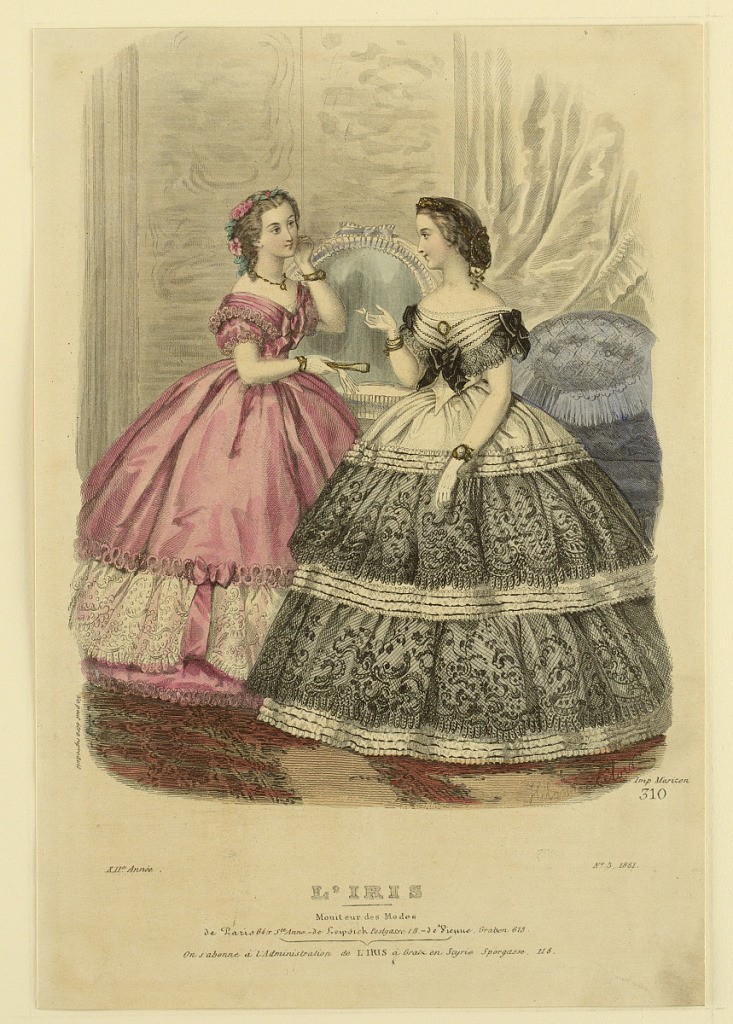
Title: Fashion Plate no. 310 from L'Iris, Moniteur des Modes
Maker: Imprimerie Mariton, French, active mid-19th c.
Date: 1861
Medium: Hand-colored engraving on paper
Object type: Print
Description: Fashion plate from L'Iris, Moniteur des Modes.